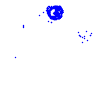
Particle: electron